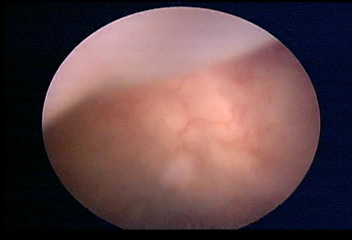
Modality: WLC
Class: Normal mucosa
Bladder cancer association: No